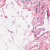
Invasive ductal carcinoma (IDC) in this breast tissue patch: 0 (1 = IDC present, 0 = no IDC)